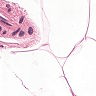
Metastatic tissue present: no